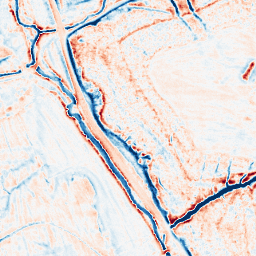
Category: edge_preserving
Decomposition family: anisotropic_diffusion
Decomposition parameters: iterations: 20
kappa: 50
gamma: 0.2
Upsampling method: sinc_blackman
Upsampling parameters: scale: 4
kernel_size: 8
Upsampling scale: 4